Question: '''
<WebMethod(Description:="JSON Hierarchy Object")> _
<ScriptMethod(ResponseFormat:=ResponseFormat.Json)> _
Public Function xmlData() As Object
Using _ds As DataSet = db.ExecuteDataSet(CommandType.Text, "Select NodeID, NodeName,ParentID from Nodes WHERE ParentID=1")
_ds.DataSetName = "Menus"
_ds.Tables(0).TableName = "Menu"
Dim relation As New DataRelation("ParentChild", _ds.Tables("Menu").Columns("NodeID"), _ds.Tables("Menu").Columns("ParentID"), True)
relation.Nested = True
_ds.Relations.Add(relation)
Dim StrDc As String() = New String(_ds.Tables(0).Columns.Count - 1) {}
Dim HeadStr As String = String.Empty
For i As Integer = 0 To _ds.Tables(0).Columns.Count - 1
StrDc(i) = _ds.Tables(0).Columns(i).Caption
HeadStr += """" + StrDc(i) + """ : """ + StrDc(i) + i.ToString() + " 3/4" + ""","
Next
HeadStr = HeadStr.Substring(0, HeadStr.Length - 1)
Dim Sb As New StringBuilder()
Sb.Append("{""" + _ds.Tables(0).TableName + """ : [")
For i As Integer = 0 To _ds.Tables(0).Rows.Count - 1
Dim TempStr As String = HeadStr
Sb.Append("{")
For j As Integer = 0 To _ds.Tables(0).Columns.Count - 1
TempStr = TempStr.Replace(_ds.Tables(0).Columns(j).ToString + j.ToString() + " 3/4", _ds.Tables(0).Rows(i)(j).ToString())
Next
Sb.Append(TempStr + "},")
Next
Sb = New StringBuilder(Sb.ToString().Substring(0, Sb.ToString().Length - 1))
Sb.Append("]}")
Return Sb.ToString
End Using
End Function
'''
I am using the above function to return a 'JSON String' but when i use 'ParentID=1' in this sql Query 'Select NodeID, NodeName,ParentID from Nodes WHERE ParentID=1' i get the following error
'''
System.ArgumentException: This constraint cannot be enabled as not all values have corresponding parent values.
at System.Data.ConstraintCollection.AddForeignKeyConstraint(ForeignKeyConstraint constraint)
at System.Data.ConstraintCollection.Add(Constraint constraint, Boolean addUniqueWhenAddingForeign)
at System.Data.DataRelationCollection.DataSetRelationCollection.AddCore(DataRelation relation)
at System.Data.DataRelationCollection.Add(DataRelation relation)
at Haggler.xmlData() in D:EUR8VS\Haggler\EntLib5\App_Code\Haggler.vb:line 114
'''

It works fine when i remove the Where Clause from the Sql Query..any help immensely appreciated.
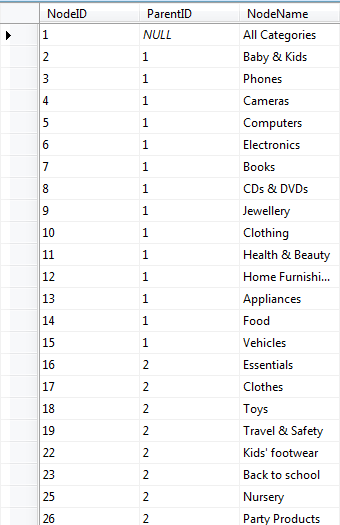
Answer: You can replace with this code '(Replace True with False)'
'''
Dim relation As New DataRelation("ParentChild", _ds.Tables("Menu").Columns("NodeID"), _ds.Tables("Menu").Columns("ParentID"), False)
'''
Link : <URL>